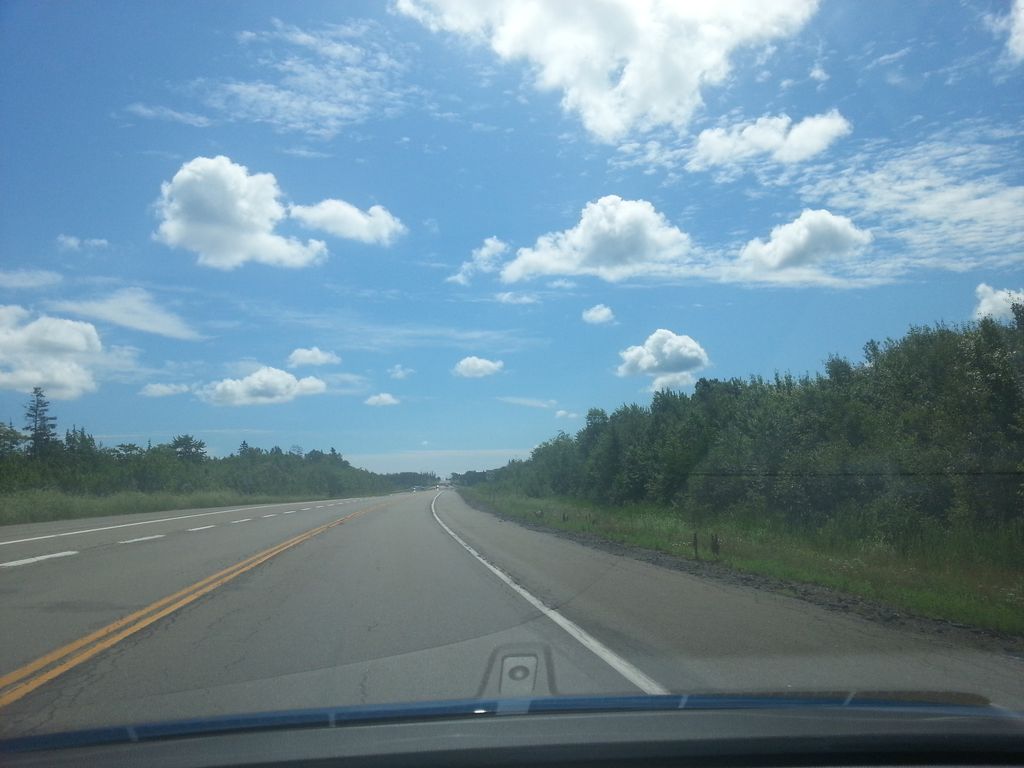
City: charlottetown